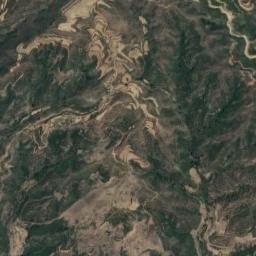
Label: mountain